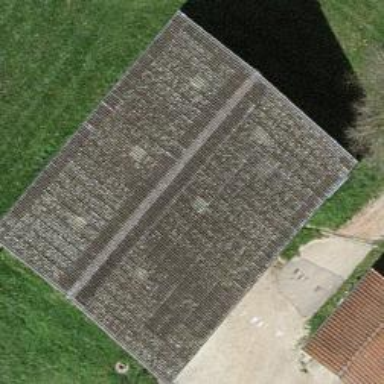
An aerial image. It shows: Farm auxiliary building with gabled roof.